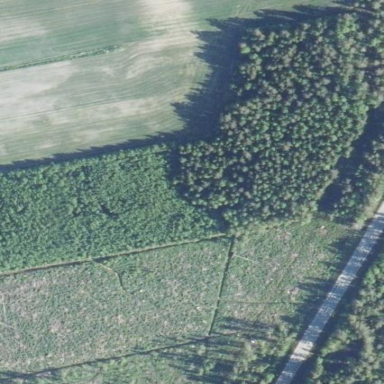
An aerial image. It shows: Forest area predominantly covered with needle-leaved trees.